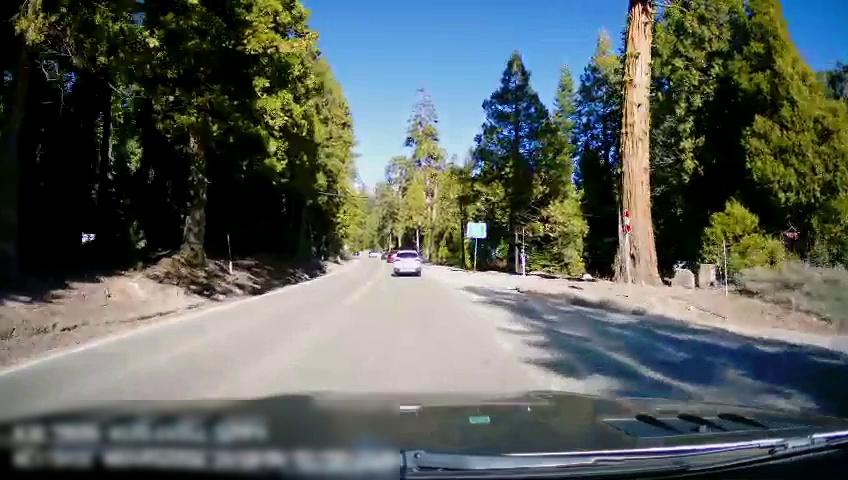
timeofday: Day
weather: Sunny
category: Drivable Space
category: Vehicles | SUV
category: Vehicles | SUV
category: Lanes | Opposite Lane
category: Traffic | Signs